Chest X-ray:
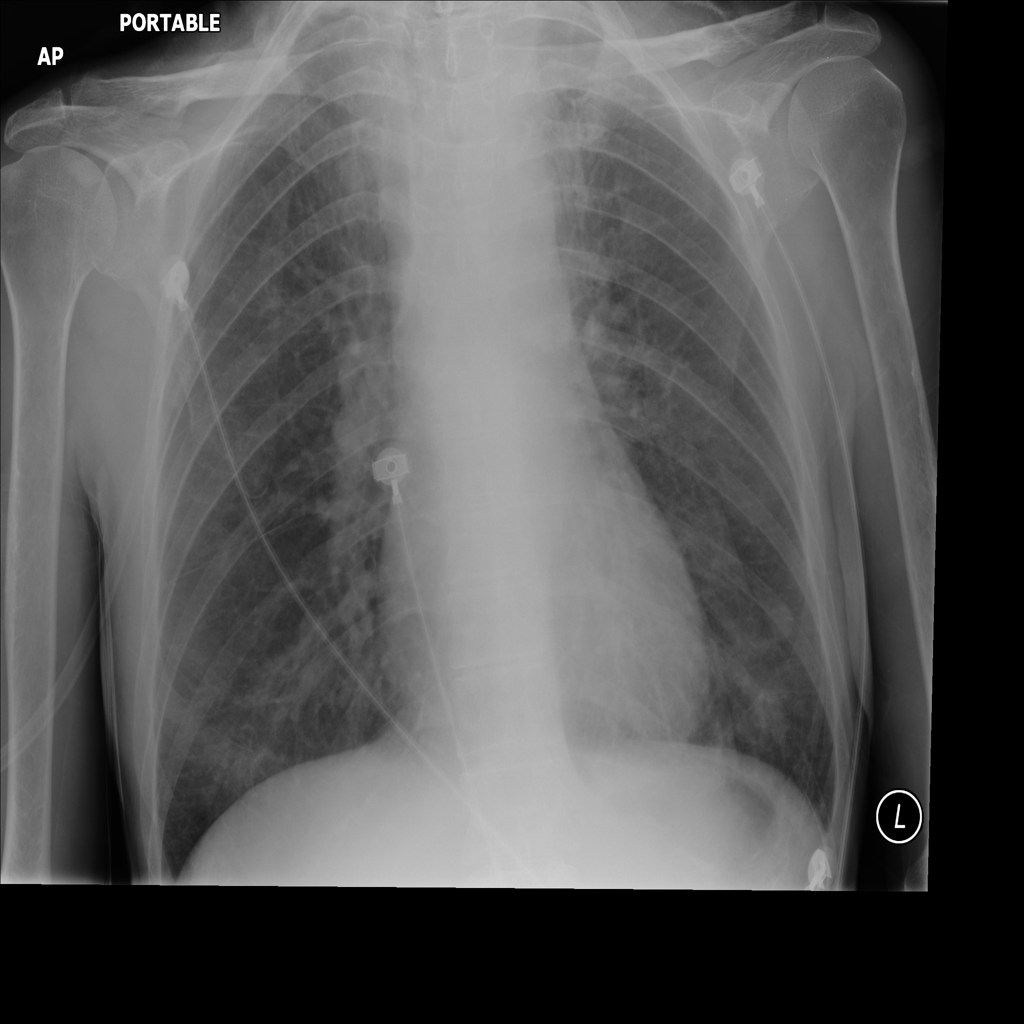
Findings: Nodule, Consolidation
No abnormal finding: no